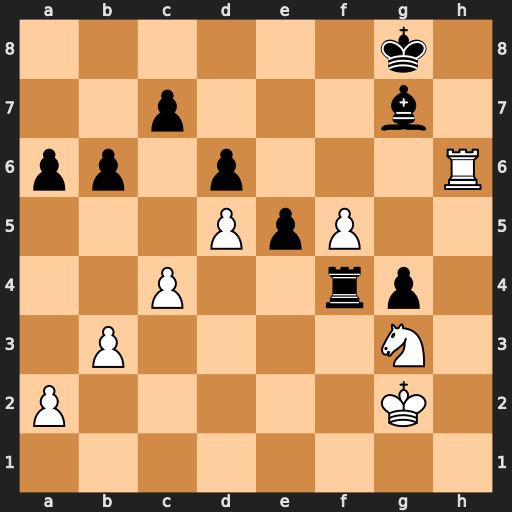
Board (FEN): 6k1/2p3b1/pp1p3R/3PpP2/2P2rp1/1P4N1/P5K1/8
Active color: w
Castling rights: -
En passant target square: -
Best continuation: Rg6 Kf7 Nh5 Rxf5 Rxg7+